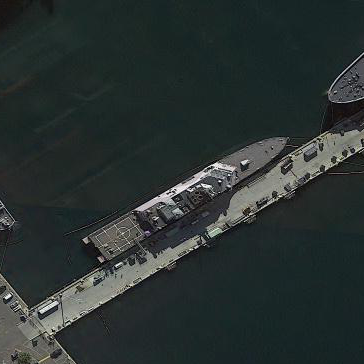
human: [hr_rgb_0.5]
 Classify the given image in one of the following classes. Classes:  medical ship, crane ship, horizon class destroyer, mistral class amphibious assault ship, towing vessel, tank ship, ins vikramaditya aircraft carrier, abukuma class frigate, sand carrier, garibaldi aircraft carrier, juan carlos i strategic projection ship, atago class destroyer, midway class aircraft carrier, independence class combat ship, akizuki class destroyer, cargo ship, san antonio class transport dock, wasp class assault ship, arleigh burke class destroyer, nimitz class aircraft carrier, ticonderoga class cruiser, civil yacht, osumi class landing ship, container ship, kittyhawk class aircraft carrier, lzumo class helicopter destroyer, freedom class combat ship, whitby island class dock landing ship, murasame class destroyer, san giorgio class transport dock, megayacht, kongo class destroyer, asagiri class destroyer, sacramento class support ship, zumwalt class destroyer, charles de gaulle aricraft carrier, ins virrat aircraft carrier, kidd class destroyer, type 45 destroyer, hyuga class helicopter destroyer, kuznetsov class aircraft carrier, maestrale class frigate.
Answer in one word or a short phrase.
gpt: Freedom class combat ship